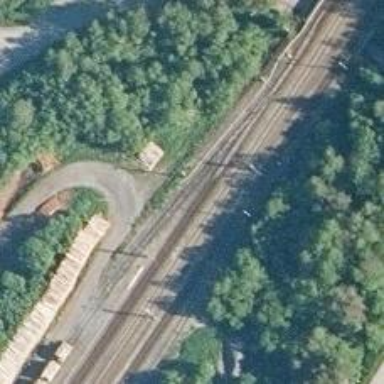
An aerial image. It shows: Wedge is used for the railway derail.